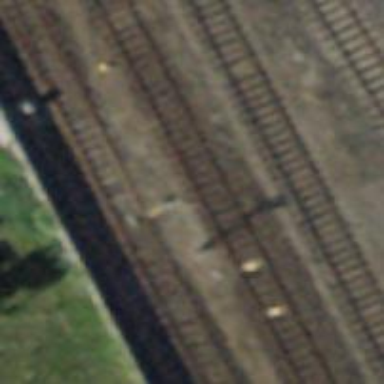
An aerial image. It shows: Railway signal.